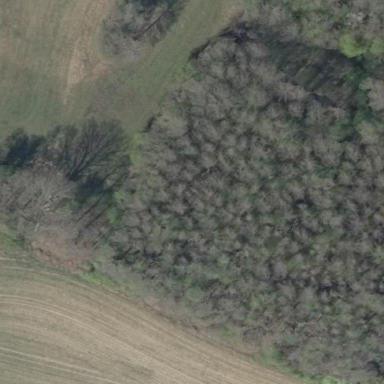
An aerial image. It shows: Forest with broadleaved trees that are deciduous.